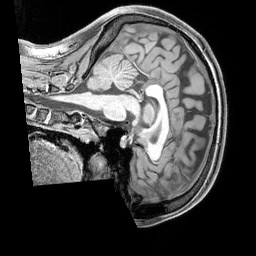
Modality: T1w
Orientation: sagittal
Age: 23
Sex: female
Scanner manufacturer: siemens
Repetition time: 2.3 s
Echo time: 0.00226 s